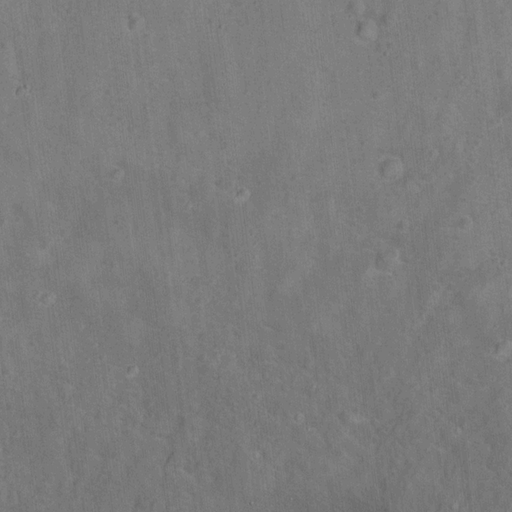
Classes present: Background